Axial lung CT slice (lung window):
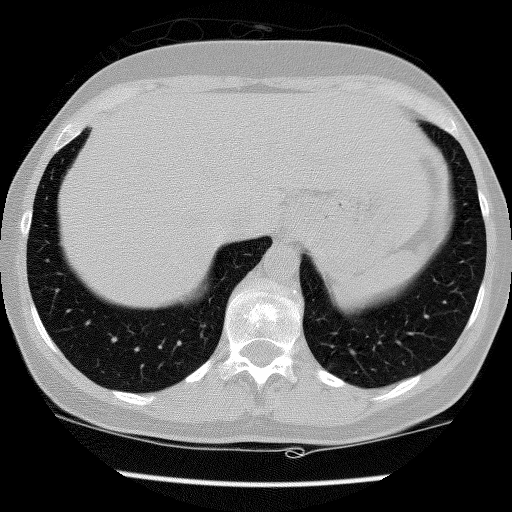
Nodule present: no